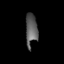
Tissue: lung
Cell type: Endothelial cells
Senescence score: 0.6582
Nuclear area (px): 374
Mean DAPI intensity: 92.027